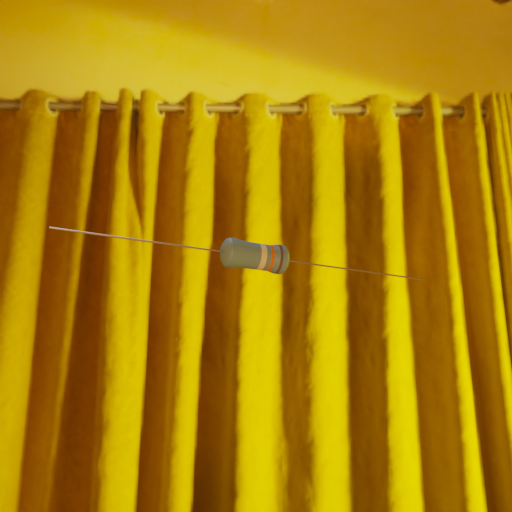
Resistor colour bands (in order): white, orange, gray